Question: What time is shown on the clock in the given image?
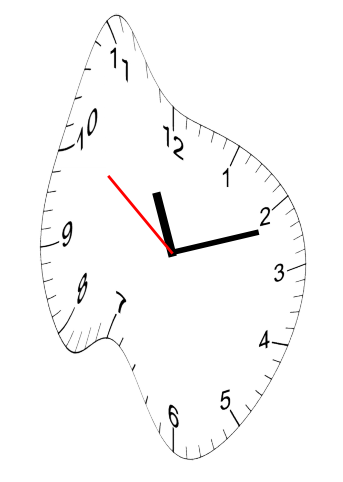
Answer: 11:11:51